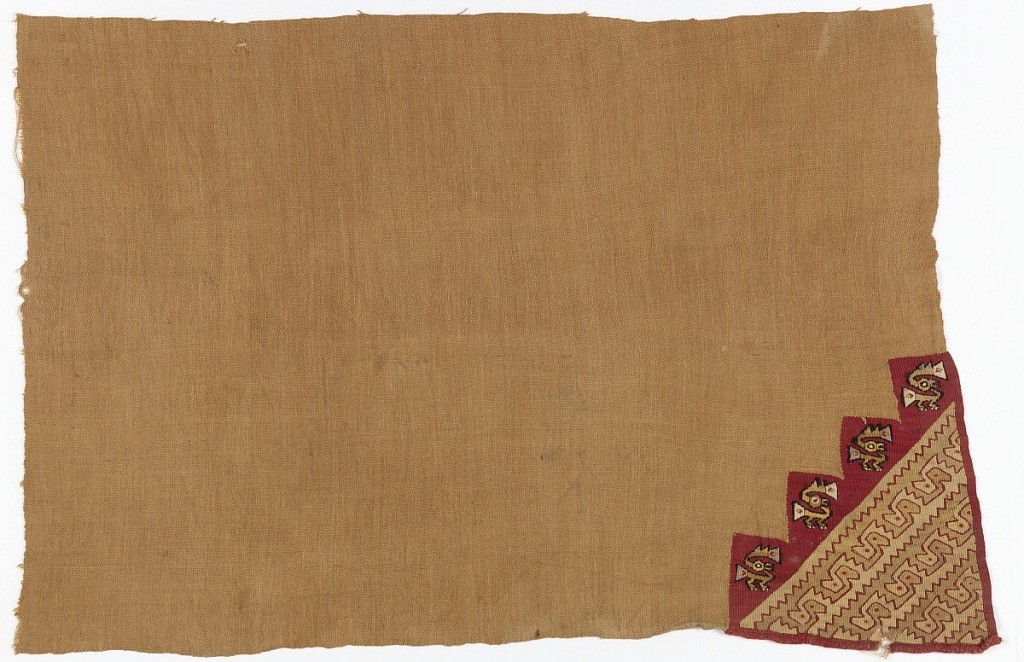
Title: Textile
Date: ca. 1300
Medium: wool, cotton Technique: Somewhat warp-faced plain weave with grouping of warps for weft-faced plain weave: slit tapestry; predominantly warp-faced plain weave; ONE CORNER: slit tapestry on group parps, nonhorizontal wefts for outline, wrapping; SIDES: one is intact; ENDS: one has warp loop, tapestry section in tubular warp ends
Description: end of a loin cloth with triangular-shaped woven area at one corner: interlocked birds in two shades of light brown outlined with red forming a triangular-shaped all-over patterned area which is framed in red. the wide stepped edge on the inside contains birds, each with head ornaments, in shades of brown and yellow with black outlines.